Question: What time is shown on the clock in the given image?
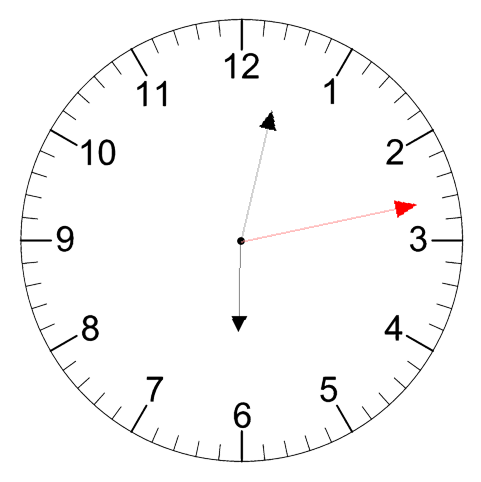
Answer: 06:02:13